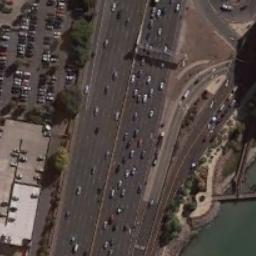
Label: freeway